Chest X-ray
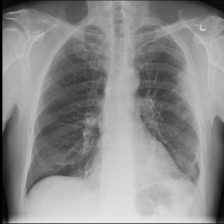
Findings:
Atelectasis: negative
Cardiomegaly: negative
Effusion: positive
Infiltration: positive
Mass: negative
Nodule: negative
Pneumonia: negative
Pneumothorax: negative
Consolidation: positive
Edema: negative
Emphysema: negative
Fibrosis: negative
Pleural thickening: negative
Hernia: negative